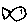
Label: fish